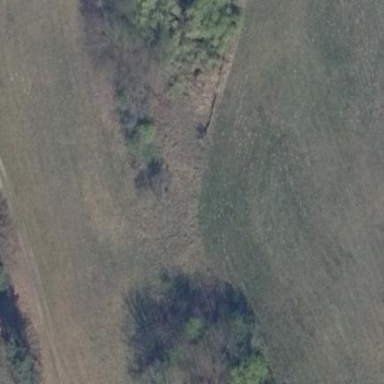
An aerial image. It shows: Open area covered with grass.